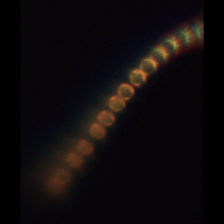
Taxon: Skeletonema
Group: Diatoms